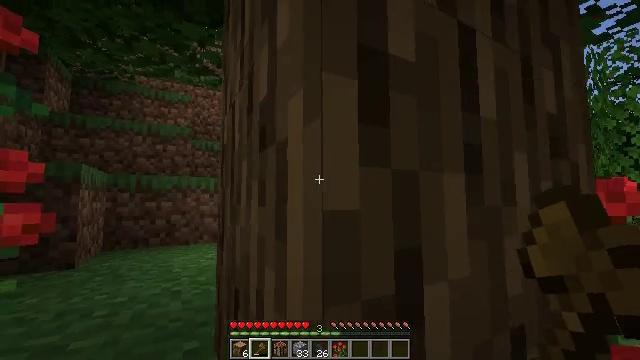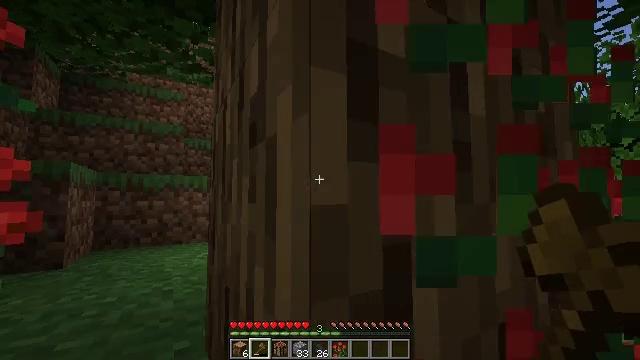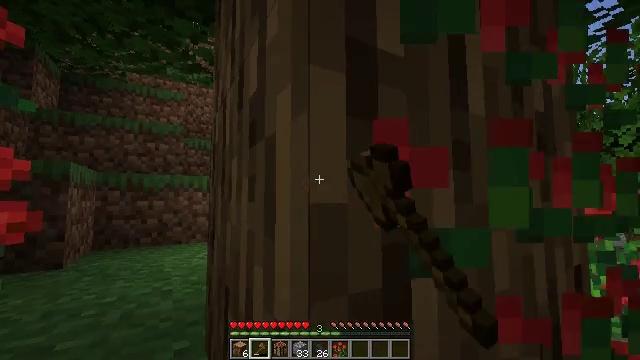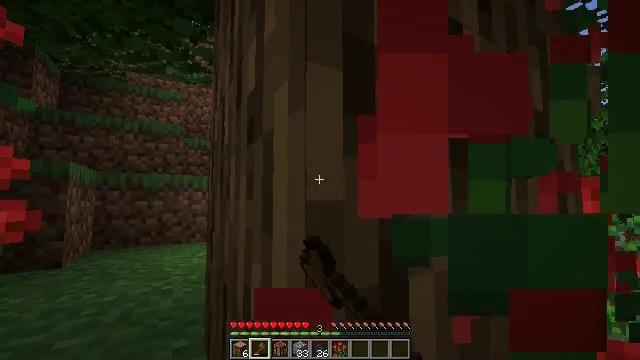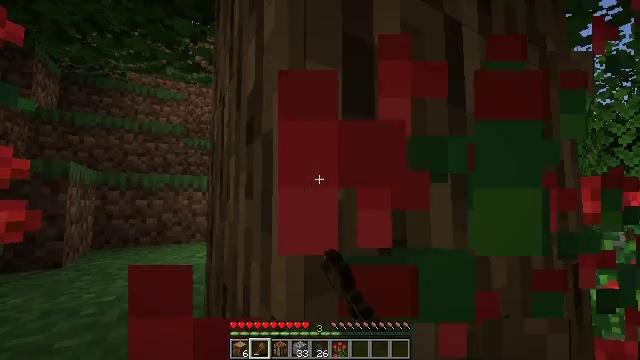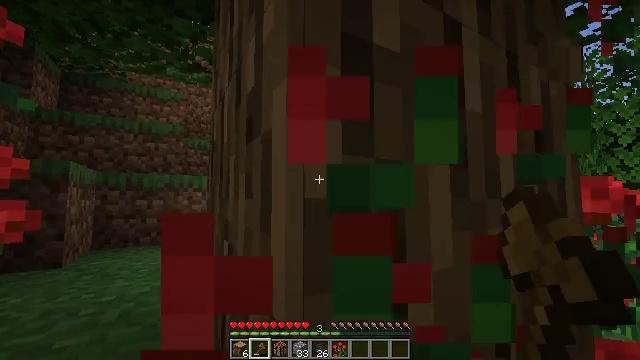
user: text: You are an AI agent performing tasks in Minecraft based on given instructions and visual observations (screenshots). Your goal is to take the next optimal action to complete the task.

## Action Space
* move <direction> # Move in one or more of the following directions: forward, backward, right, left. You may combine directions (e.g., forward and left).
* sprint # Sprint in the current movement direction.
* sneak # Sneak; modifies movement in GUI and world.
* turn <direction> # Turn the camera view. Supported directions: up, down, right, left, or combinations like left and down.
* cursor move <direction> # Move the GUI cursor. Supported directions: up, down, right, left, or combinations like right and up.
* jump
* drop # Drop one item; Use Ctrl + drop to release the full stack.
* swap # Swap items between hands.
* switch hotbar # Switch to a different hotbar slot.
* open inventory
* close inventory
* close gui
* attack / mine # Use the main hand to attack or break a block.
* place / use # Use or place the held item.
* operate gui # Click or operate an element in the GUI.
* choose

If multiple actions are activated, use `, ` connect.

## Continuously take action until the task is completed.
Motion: motion action
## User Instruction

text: Mine the rose bush in the garden.
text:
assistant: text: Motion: turn right, attack / mine
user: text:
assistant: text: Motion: attack / mine
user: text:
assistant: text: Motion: attack / mine
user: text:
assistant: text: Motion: attack / mine
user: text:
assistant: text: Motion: attack / mine
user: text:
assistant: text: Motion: attack / mine